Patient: sex F, age 70
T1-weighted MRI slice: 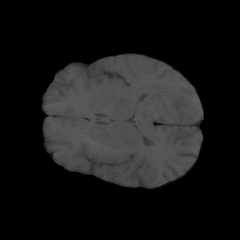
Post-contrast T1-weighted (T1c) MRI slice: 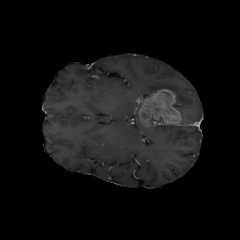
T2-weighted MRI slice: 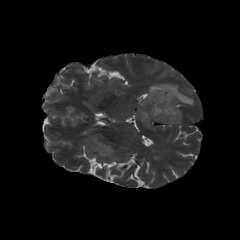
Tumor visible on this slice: yes
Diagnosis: Glioblastoma, IDH-wildtype
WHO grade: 4